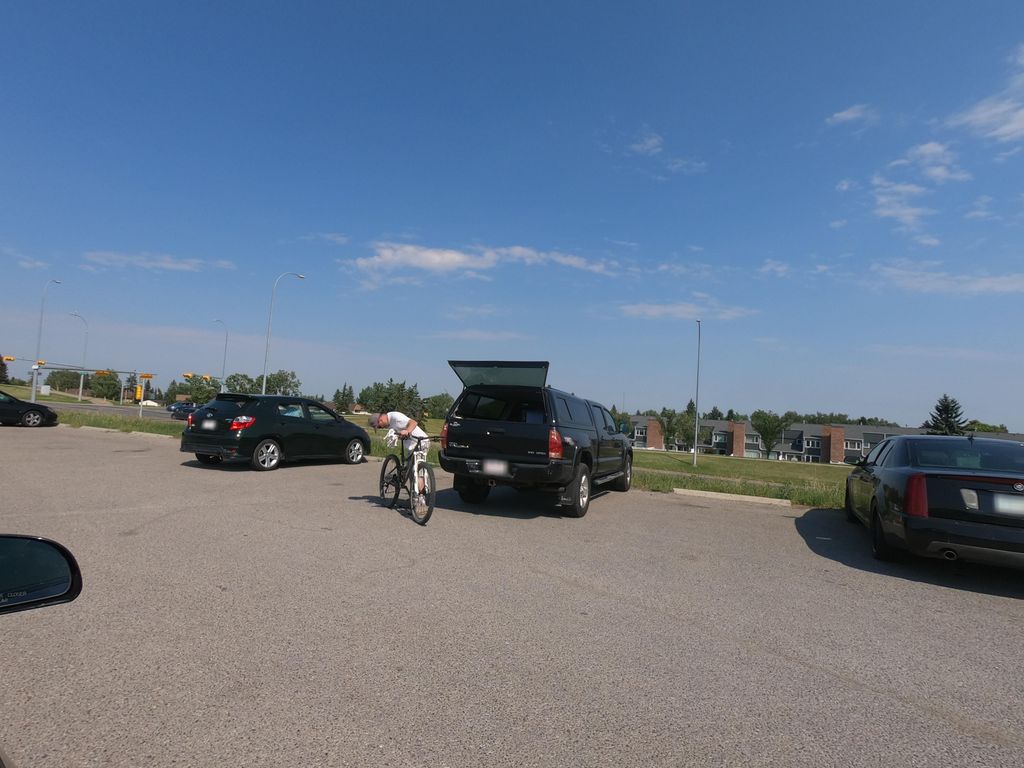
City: calgary